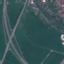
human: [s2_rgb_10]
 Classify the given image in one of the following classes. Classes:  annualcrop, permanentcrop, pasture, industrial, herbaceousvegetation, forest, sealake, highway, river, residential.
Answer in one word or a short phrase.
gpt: Highway